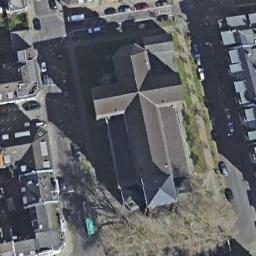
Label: church